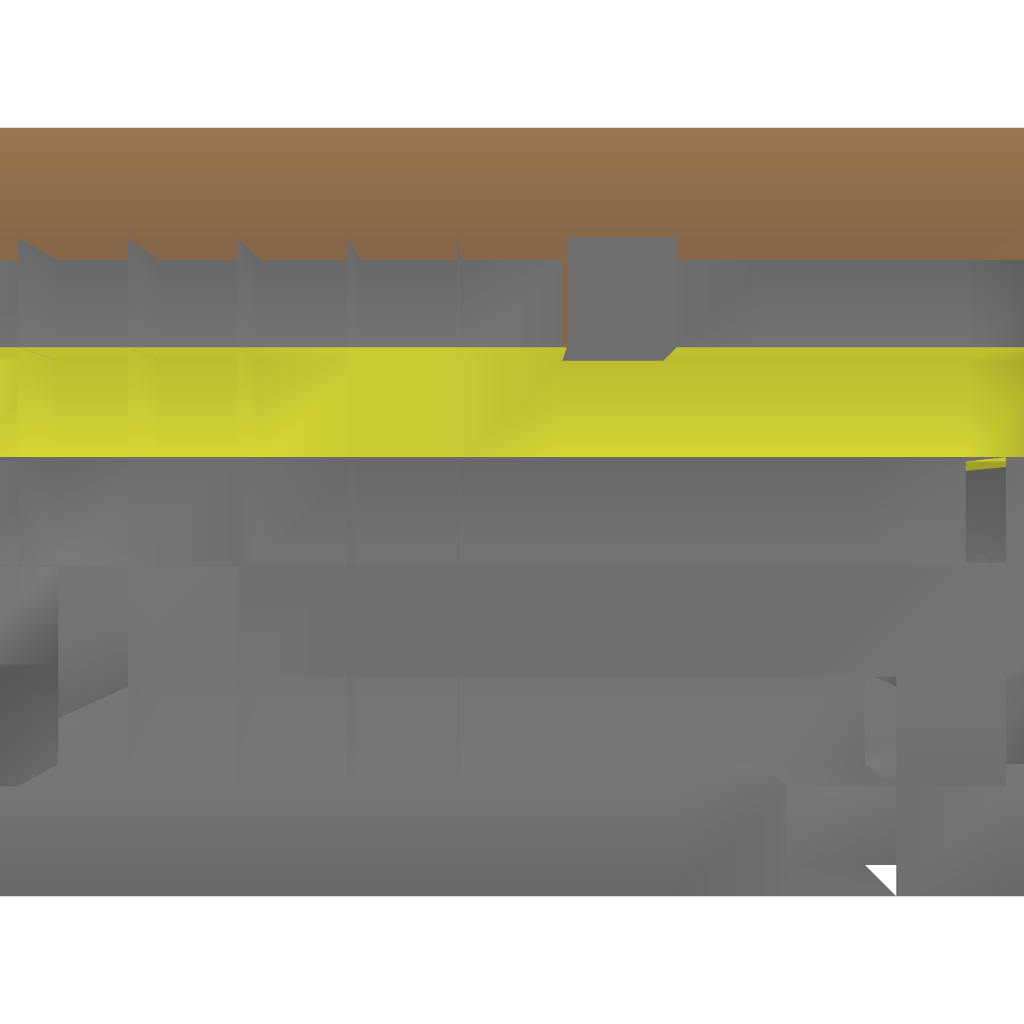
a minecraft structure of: Factory Template bad low quality